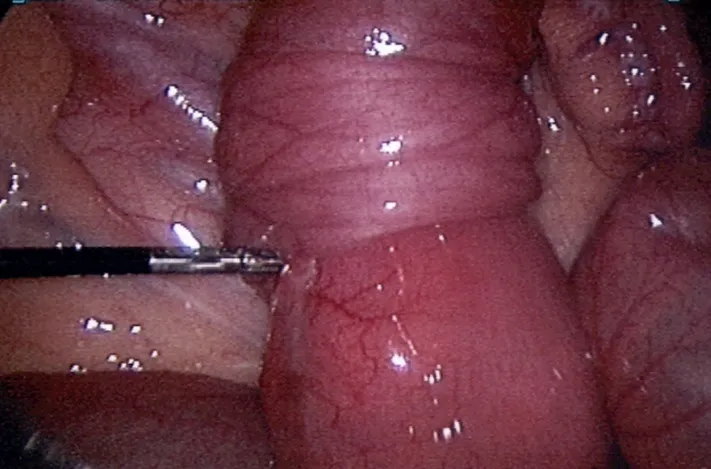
laparoscopic approach revealed an ileoileal intussusception, approximately 40cm from the ileoceacal valve.
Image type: endoscopy (gi_endoscopy)